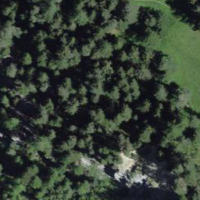
EUNIS habitat code: 43
Species observed at this site:
Gymnocarpium robertianum
Neottia ovata